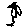
Label: bird